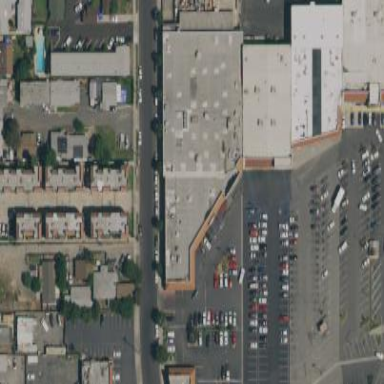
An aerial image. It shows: Retail area.